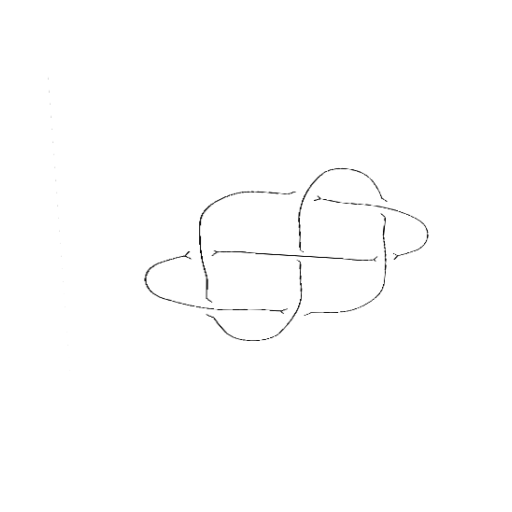
Crossing number: 7